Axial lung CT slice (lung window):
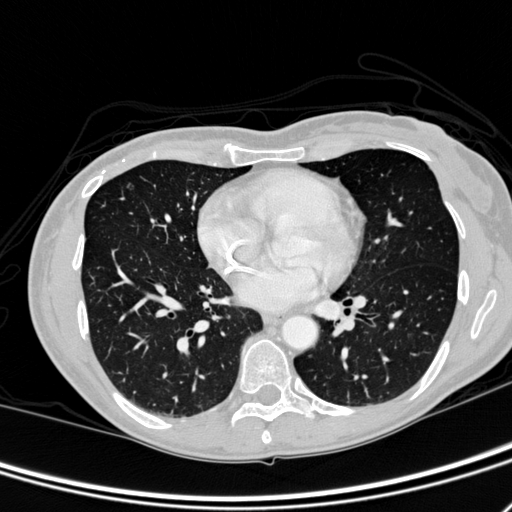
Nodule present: yes
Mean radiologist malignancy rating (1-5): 3